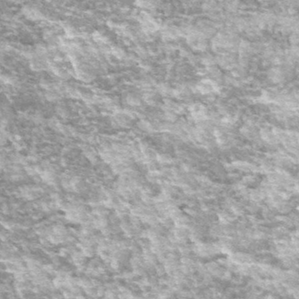
Label: frost